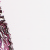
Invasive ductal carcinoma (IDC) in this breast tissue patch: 0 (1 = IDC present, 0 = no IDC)